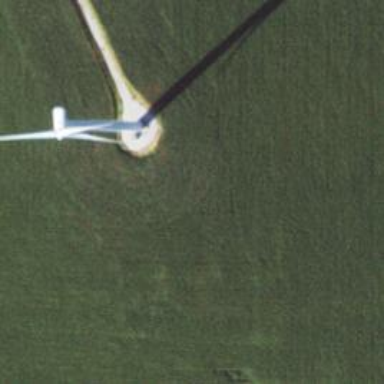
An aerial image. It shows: Wind generator powered by wind. The generator type is horizontal axis and it uses wind turbines.